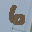
Label: 6